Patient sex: M
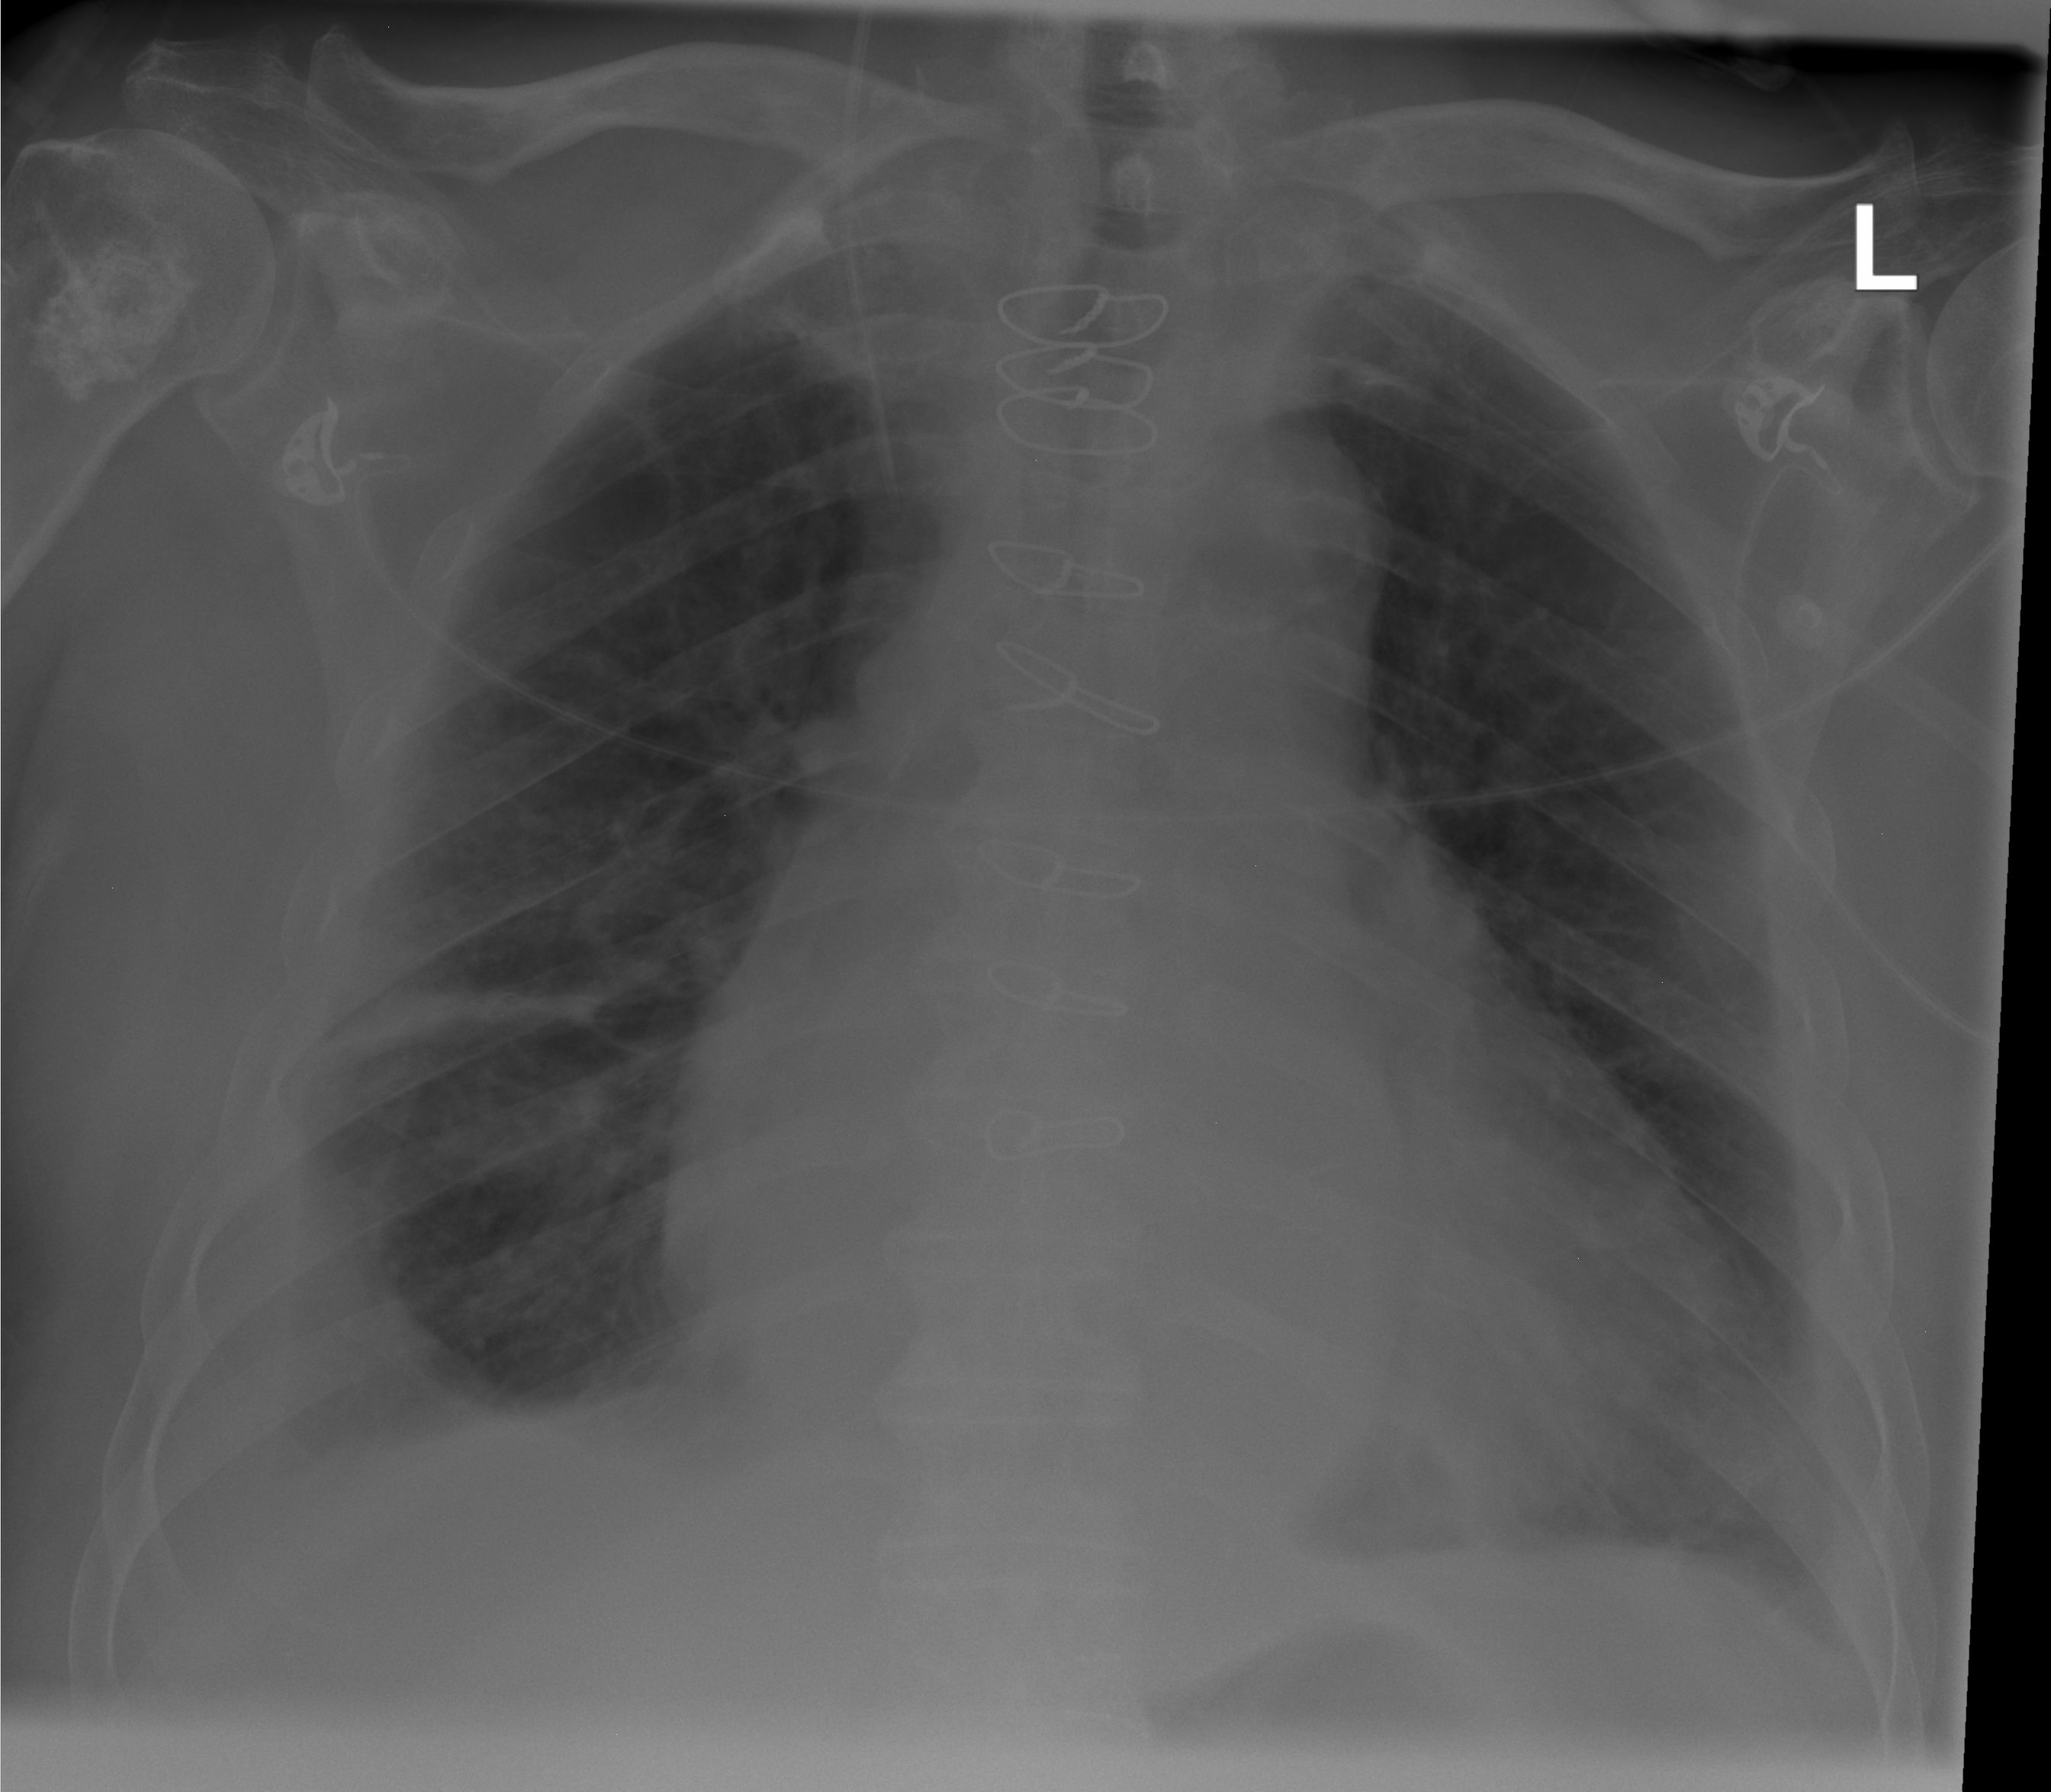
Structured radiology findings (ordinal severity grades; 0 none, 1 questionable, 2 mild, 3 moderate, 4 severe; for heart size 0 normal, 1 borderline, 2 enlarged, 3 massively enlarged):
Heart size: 3
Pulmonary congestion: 0
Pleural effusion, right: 2
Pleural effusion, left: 0
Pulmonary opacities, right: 0
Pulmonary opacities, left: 0
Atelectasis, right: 2
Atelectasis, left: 0